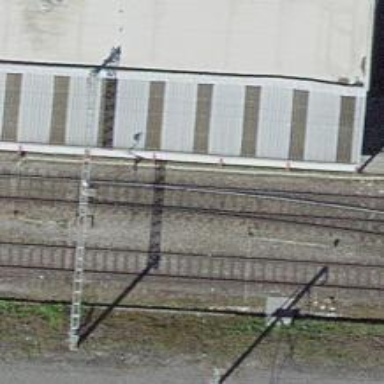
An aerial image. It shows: Railway switch.